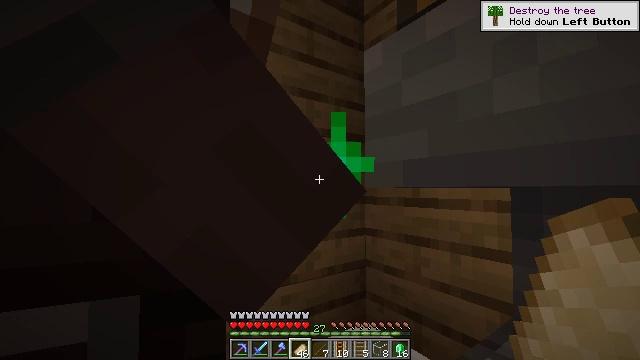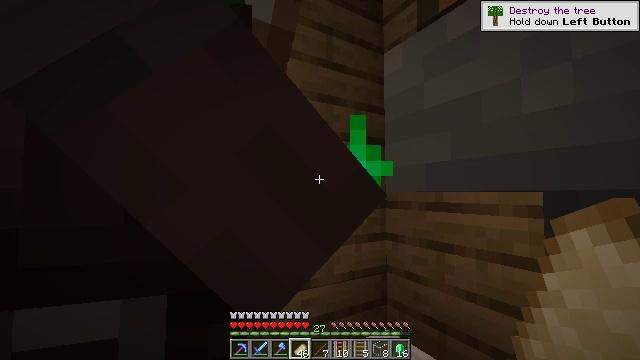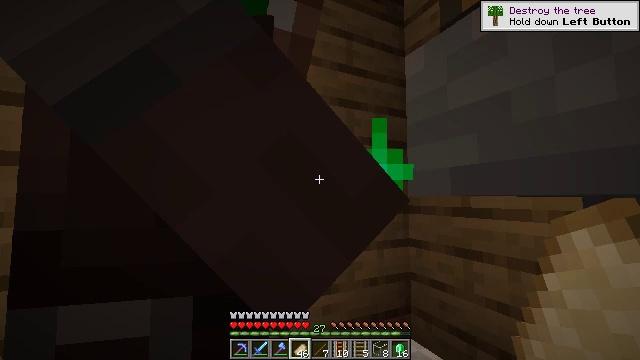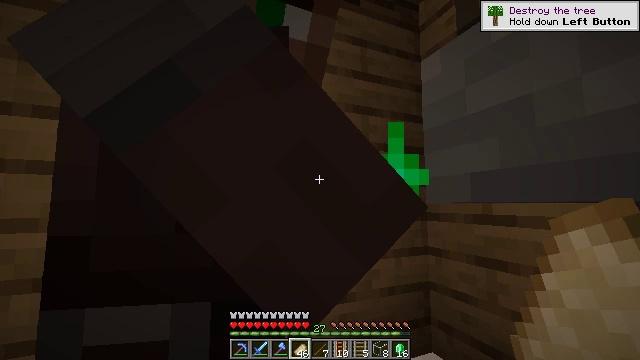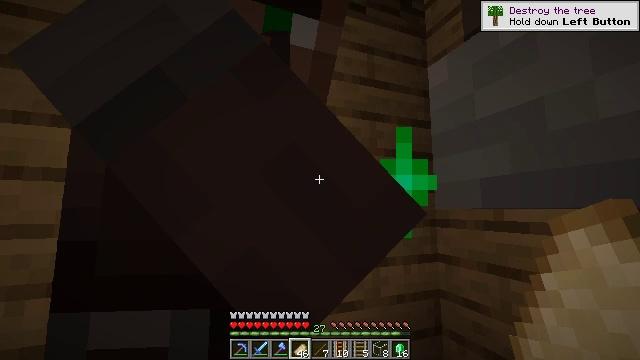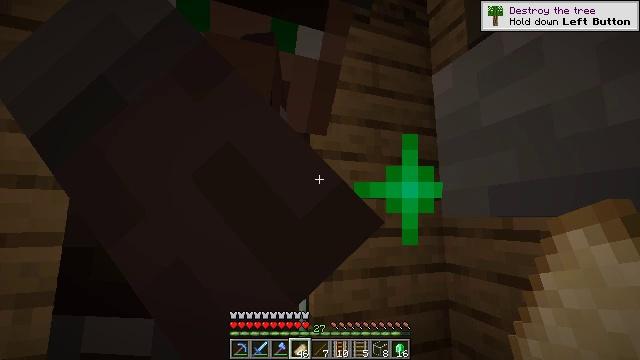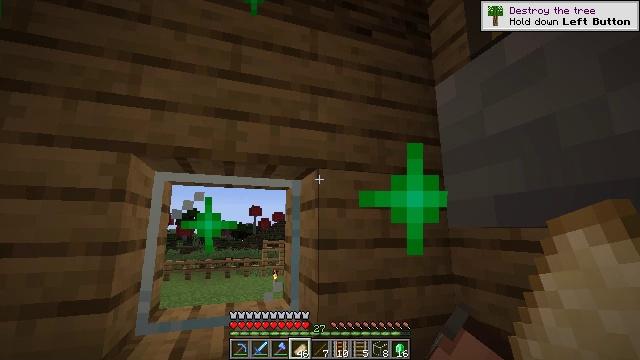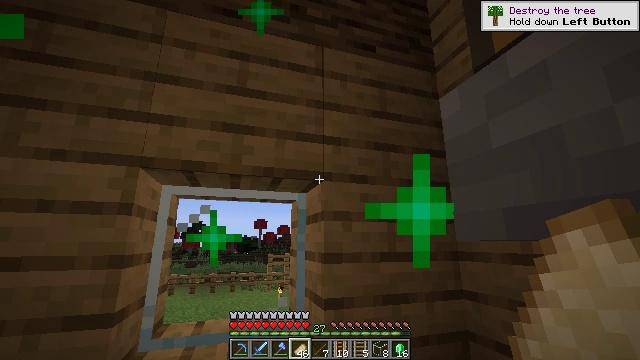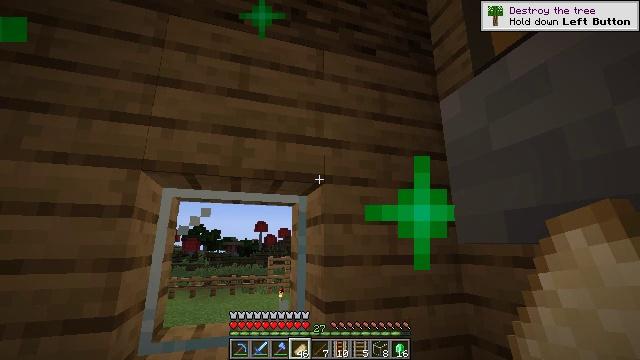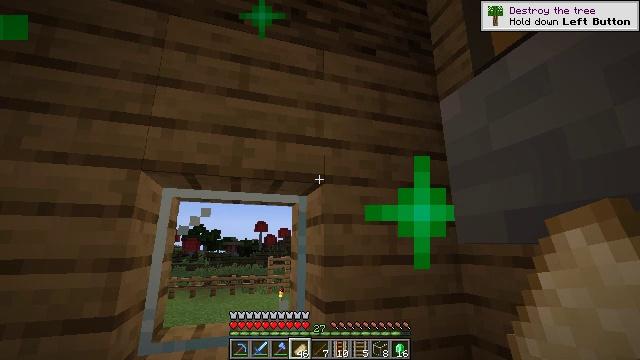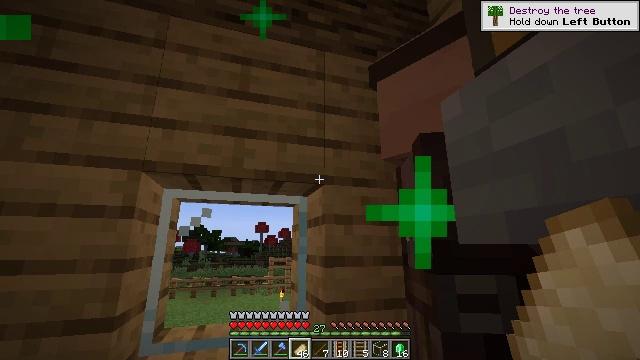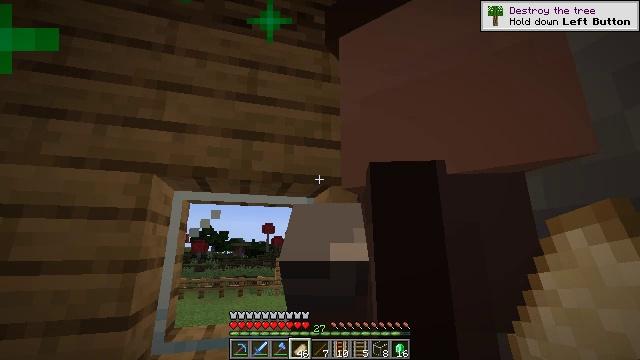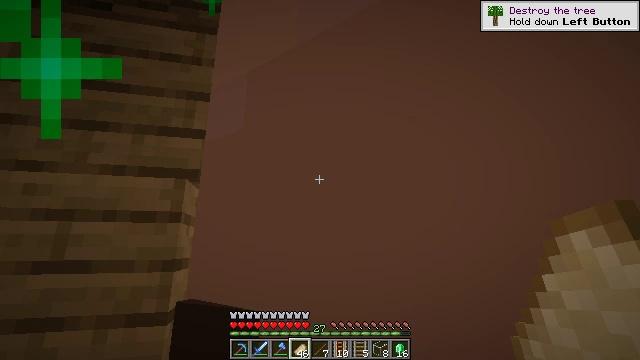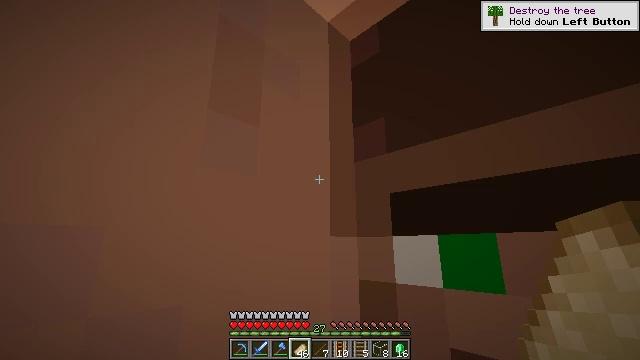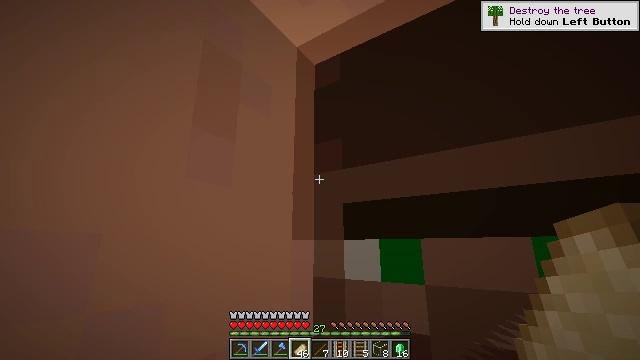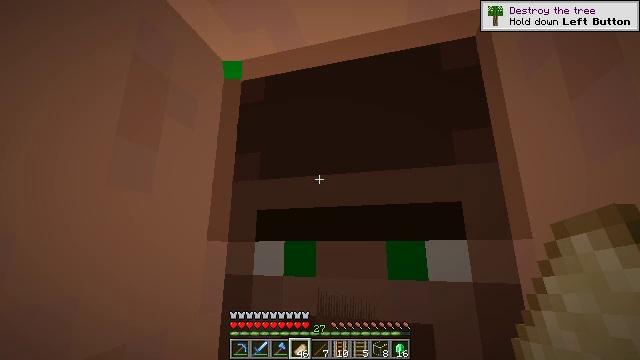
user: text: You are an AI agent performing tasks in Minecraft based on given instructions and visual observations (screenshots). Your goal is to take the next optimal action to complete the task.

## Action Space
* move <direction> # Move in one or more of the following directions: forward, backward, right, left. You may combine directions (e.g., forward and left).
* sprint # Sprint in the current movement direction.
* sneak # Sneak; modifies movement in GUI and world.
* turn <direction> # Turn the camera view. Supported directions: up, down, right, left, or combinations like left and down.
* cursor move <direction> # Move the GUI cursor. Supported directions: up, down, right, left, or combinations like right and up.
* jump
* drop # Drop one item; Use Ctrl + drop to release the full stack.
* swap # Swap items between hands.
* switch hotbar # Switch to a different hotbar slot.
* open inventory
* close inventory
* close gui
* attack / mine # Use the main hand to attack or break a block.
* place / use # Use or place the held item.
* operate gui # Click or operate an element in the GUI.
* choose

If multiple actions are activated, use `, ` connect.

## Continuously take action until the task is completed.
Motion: motion action
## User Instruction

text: Smelt cactus in a furnace to get green dye.
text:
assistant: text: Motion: turn left
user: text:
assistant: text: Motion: turn left and up
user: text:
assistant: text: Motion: turn left and up
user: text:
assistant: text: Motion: turn left and up
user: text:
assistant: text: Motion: turn left and up
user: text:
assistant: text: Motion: turn up
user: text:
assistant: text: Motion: turn left and up
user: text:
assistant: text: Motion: no_op
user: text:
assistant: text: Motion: no_op
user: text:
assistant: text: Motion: no_op
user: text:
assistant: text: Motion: turn left
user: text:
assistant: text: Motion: turn left
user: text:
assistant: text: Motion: turn left
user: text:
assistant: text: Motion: turn left
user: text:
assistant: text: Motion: turn left
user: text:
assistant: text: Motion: turn left and down
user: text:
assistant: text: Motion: turn left and down
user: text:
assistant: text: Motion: turn left and down
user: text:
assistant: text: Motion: turn left and down
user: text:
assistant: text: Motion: turn left and down
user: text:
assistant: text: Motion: turn left
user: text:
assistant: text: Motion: turn left
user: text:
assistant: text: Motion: turn left and up
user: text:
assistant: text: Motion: turn right
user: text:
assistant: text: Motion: no_op
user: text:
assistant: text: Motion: no_op
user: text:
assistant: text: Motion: move forward
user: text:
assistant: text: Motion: move forward, turn right
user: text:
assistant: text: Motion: move forward, turn left
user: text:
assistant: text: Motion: move forward, turn left and down